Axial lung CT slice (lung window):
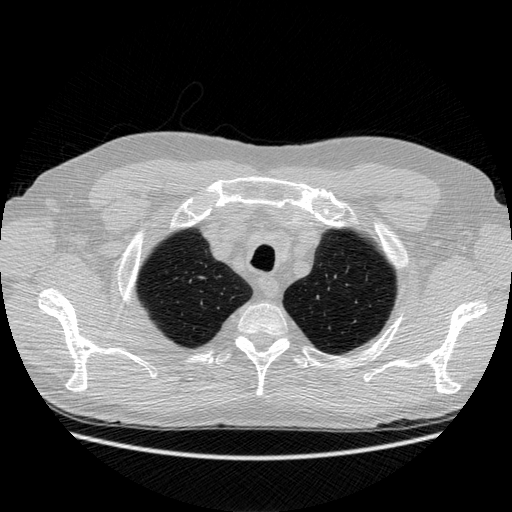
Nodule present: no